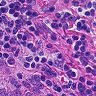
Metastatic tissue present: no